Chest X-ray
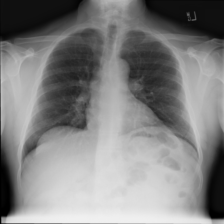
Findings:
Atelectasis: negative
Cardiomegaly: negative
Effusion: negative
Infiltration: negative
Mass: negative
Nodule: negative
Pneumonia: negative
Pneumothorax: negative
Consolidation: negative
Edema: negative
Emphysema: negative
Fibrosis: negative
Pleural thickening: negative
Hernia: negative